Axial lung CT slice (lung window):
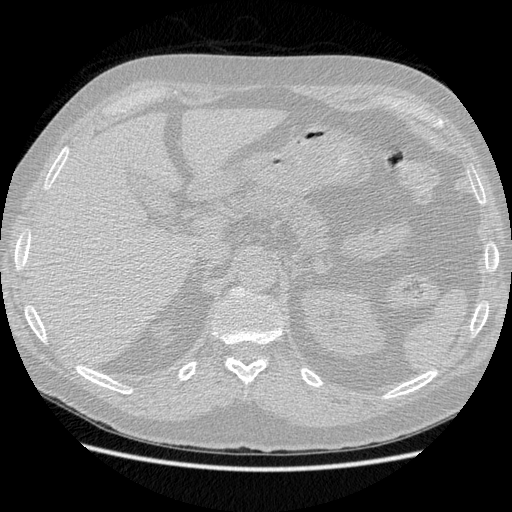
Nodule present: no